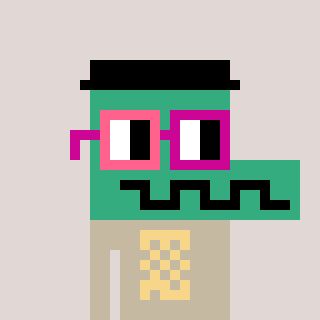
a pixel art character with square pink and red glasses, a crocodile-shaped head and a bege-colored body on a warm background